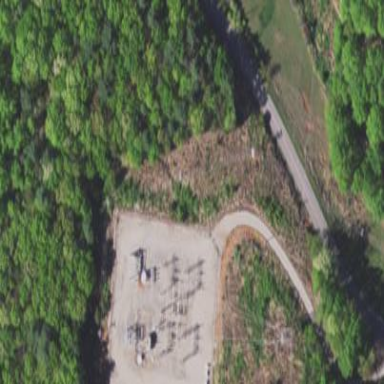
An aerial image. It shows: There is distribution substation enclosed by fence.